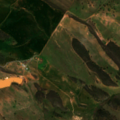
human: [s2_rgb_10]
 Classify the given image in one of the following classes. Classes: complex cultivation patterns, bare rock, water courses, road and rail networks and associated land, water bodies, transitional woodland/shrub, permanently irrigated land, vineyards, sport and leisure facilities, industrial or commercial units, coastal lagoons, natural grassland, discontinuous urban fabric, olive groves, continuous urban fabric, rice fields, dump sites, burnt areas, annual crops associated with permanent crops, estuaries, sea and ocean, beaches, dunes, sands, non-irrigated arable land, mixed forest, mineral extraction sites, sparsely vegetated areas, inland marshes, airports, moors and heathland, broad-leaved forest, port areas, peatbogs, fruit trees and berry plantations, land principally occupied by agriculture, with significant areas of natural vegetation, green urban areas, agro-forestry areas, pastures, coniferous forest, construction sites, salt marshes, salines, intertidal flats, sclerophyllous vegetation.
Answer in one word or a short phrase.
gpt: non-irrigated arable land, land principally occupied by agriculture, with significant areas of natural vegetation, agro-forestry areas, transitional woodland/shrub